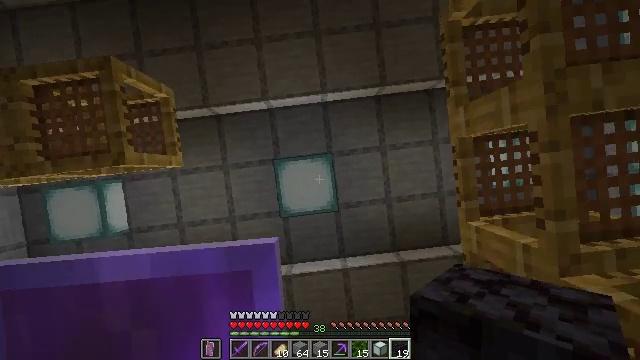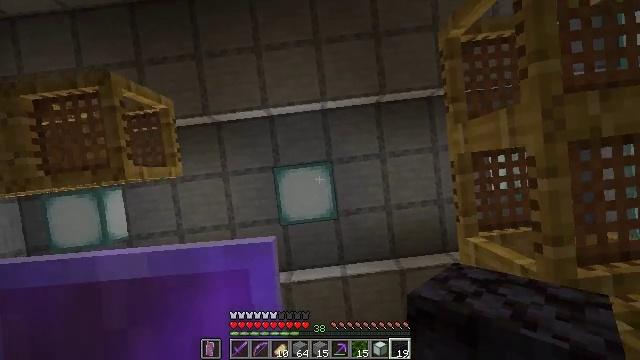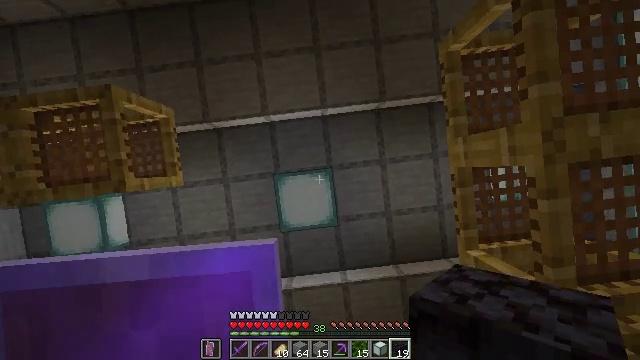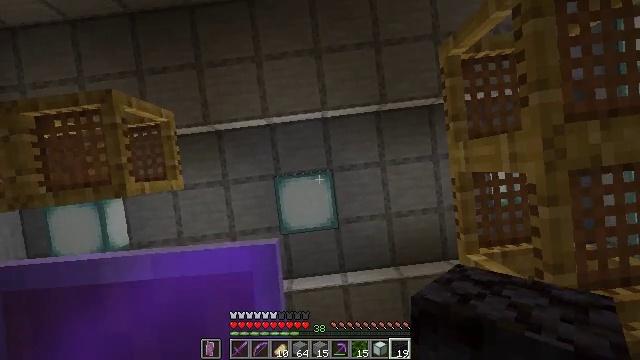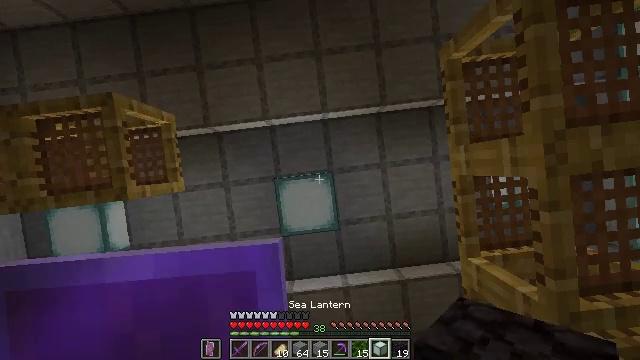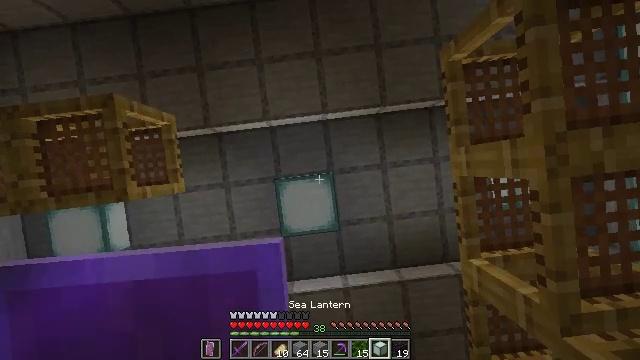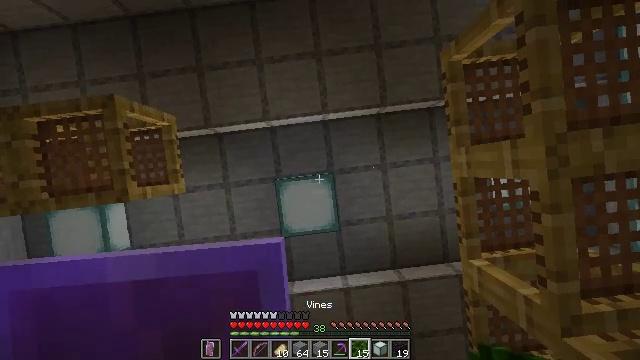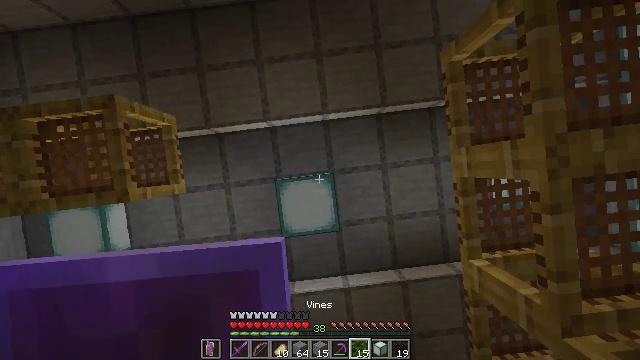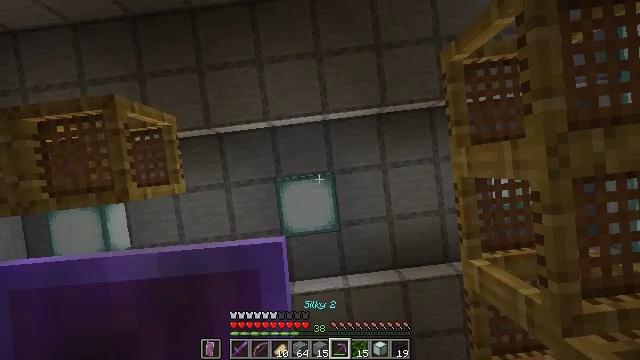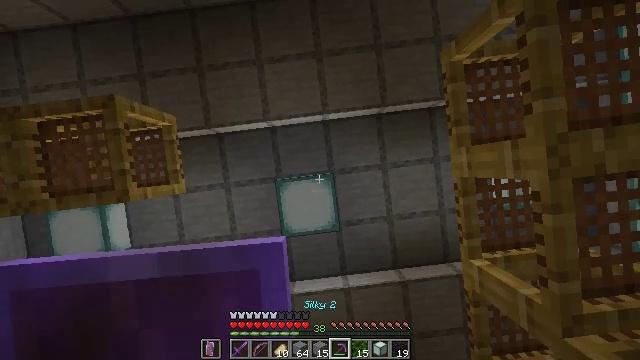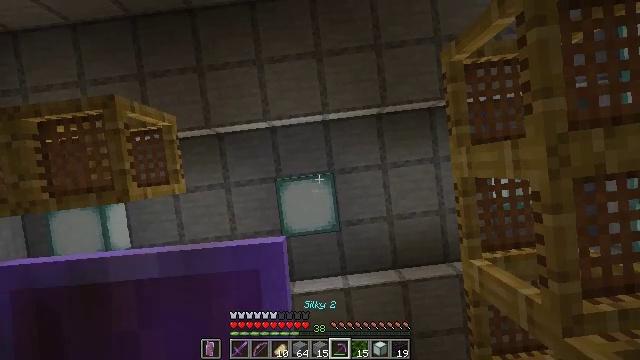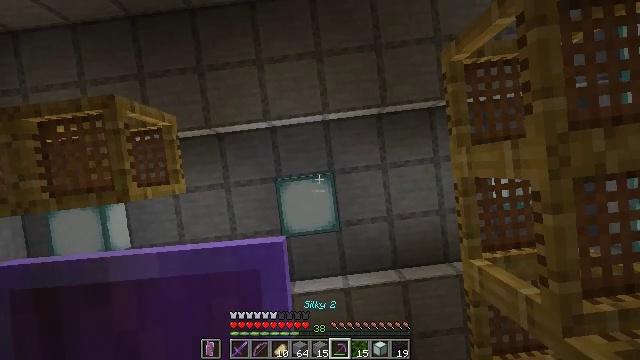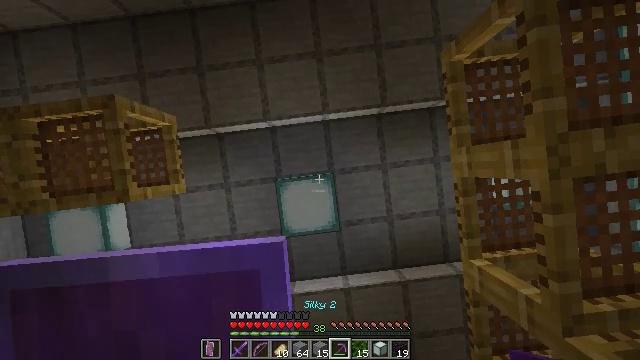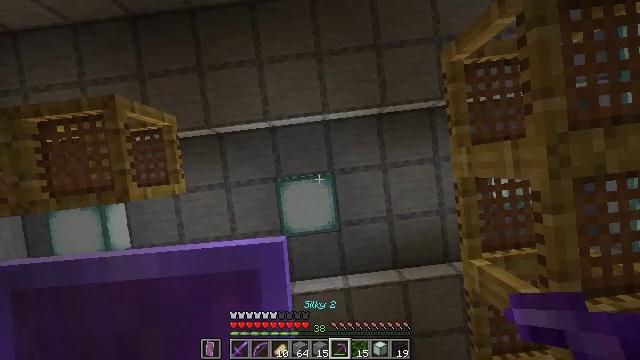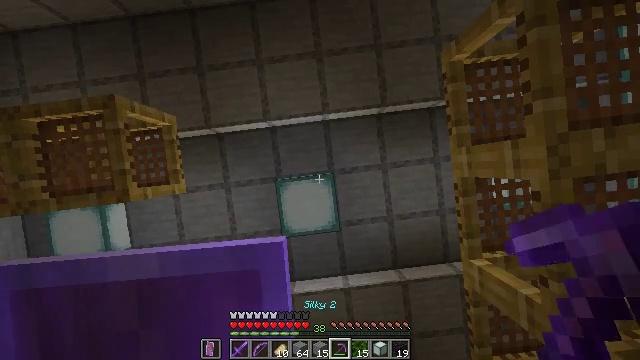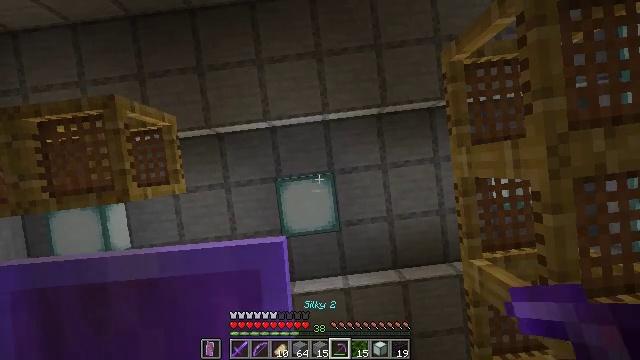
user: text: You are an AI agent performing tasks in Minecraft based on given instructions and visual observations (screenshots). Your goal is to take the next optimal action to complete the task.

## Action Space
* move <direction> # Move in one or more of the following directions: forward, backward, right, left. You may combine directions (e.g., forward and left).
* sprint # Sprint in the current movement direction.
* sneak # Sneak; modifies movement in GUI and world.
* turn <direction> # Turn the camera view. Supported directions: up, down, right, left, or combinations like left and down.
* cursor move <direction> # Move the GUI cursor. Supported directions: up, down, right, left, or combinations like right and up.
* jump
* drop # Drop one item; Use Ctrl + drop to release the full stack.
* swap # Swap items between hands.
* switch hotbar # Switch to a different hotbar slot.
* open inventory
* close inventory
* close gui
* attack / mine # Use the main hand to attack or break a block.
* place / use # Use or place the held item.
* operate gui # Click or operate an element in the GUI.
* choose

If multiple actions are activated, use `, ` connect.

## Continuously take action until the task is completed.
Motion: motion action
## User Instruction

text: Attack the sea lantern to retrieve it.
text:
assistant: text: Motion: no_op
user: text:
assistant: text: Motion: no_op
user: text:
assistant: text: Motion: no_op
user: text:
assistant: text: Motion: no_op
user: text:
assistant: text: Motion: no_op
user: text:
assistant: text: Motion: no_op
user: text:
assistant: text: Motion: no_op
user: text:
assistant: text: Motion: no_op
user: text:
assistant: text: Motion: no_op
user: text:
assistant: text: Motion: no_op
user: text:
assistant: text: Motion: no_op
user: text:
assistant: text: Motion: no_op
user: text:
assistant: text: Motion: no_op
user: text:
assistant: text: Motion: no_op
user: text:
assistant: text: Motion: no_op
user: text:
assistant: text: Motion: no_op
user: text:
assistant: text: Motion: no_op
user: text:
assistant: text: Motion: no_op
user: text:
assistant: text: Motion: no_op
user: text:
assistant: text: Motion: attack / mine
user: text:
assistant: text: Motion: attack / mine
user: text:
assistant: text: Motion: attack / mine
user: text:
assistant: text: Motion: attack / mine
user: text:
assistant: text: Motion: attack / mine
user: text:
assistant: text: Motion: attack / mine
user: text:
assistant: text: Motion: turn down, attack / mine
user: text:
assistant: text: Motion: attack / mine
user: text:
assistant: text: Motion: attack / mine
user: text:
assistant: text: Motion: attack / mine
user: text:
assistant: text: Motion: attack / mine